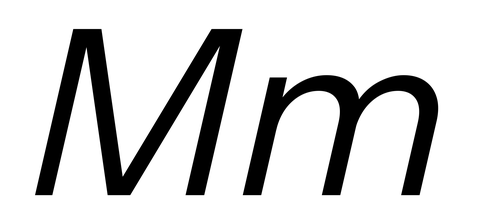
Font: InstrumentSans-Italic_Italic